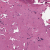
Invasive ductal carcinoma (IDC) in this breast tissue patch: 0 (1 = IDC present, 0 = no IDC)